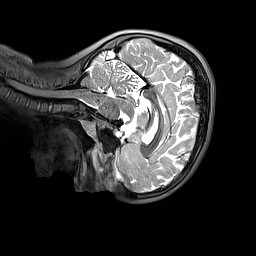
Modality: T2w
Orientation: sagittal
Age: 9
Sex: female
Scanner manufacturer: siemens
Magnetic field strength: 3 T
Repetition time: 3.2 s
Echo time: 0.408 s